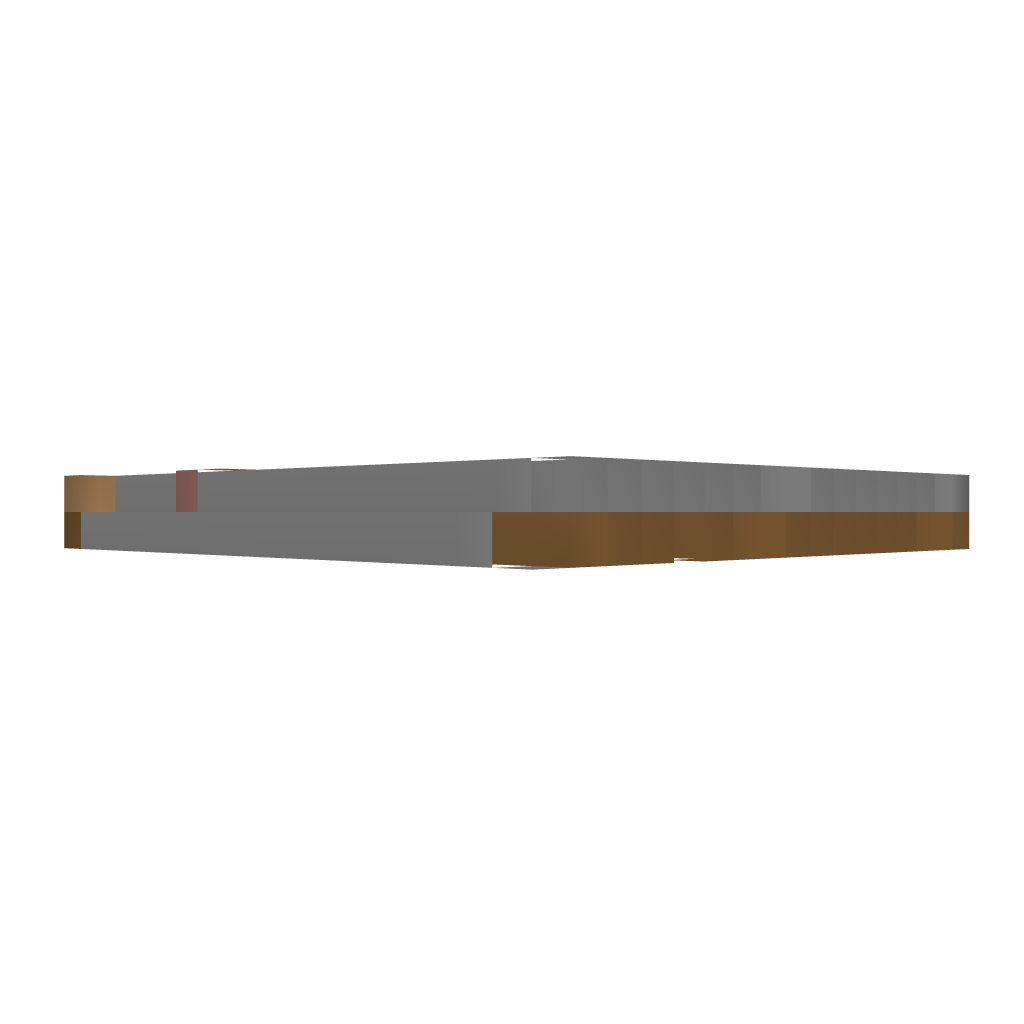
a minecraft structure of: small bank with vault bad low quality